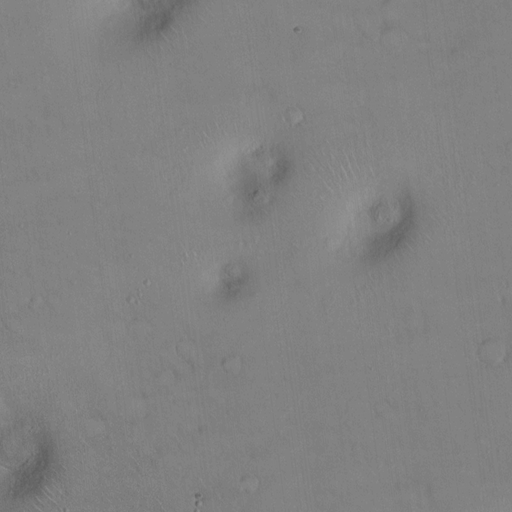
Objects detected: cone, cone, cone, cone, cone